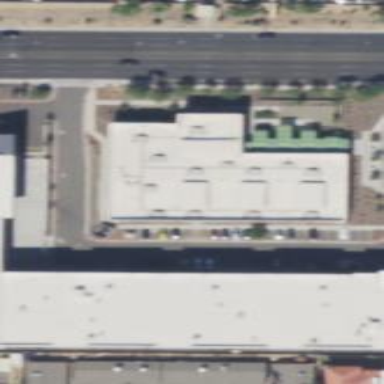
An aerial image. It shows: Clinic building providing healthcare services.